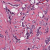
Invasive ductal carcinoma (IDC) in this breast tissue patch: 1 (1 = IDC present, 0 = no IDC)